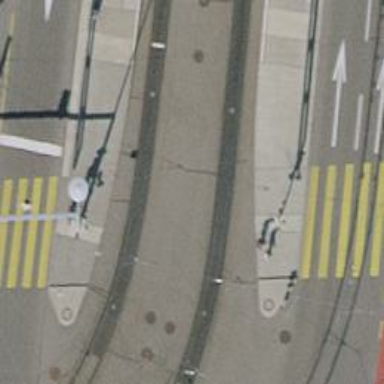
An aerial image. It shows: Tram crossing on the railway.